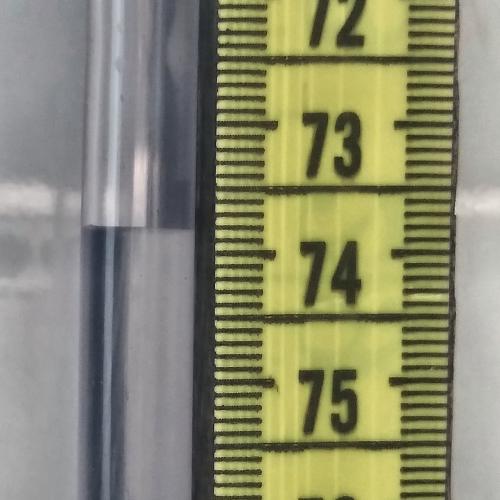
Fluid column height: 73.8 cm